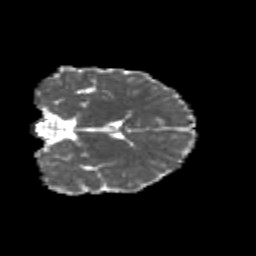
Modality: MD
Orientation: coronal
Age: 9
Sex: male
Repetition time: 9.512 s
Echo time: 0.089 s